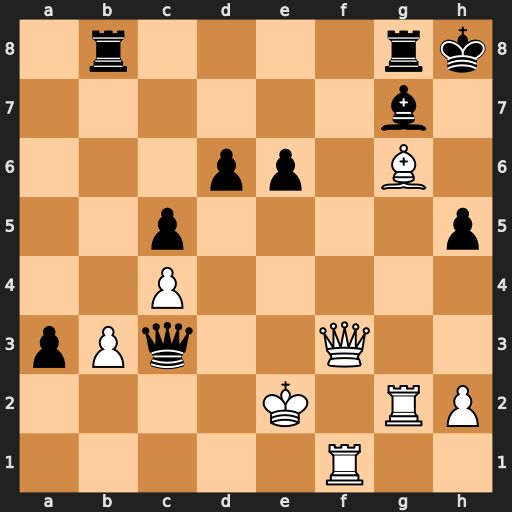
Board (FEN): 1r4rk/6b1/3pp1B1/2p4p/2P5/pPq2Q2/4K1RP/5R2
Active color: w
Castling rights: -
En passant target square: -
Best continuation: Qxh5+ Bh6 Qxh6#